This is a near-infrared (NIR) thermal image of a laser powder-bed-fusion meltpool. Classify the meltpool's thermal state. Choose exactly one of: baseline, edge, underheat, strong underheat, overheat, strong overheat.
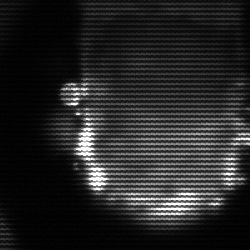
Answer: baseline